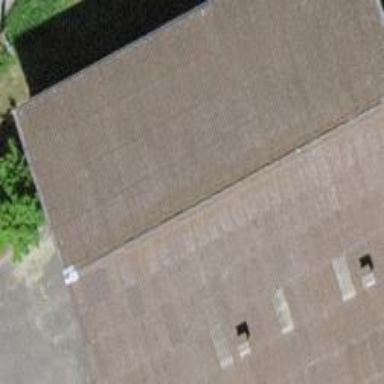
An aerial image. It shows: Rural barn.